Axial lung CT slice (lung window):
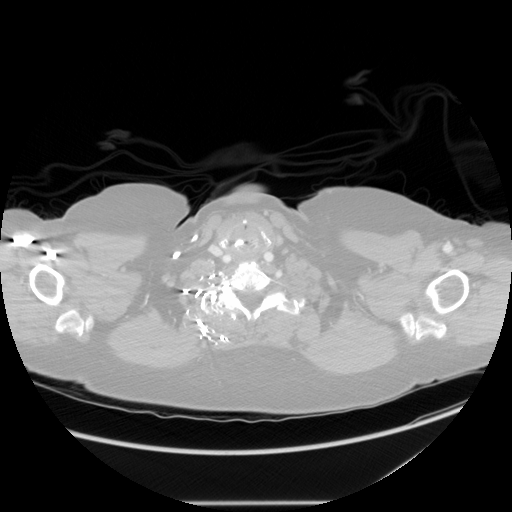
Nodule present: no